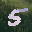
Label: 5